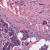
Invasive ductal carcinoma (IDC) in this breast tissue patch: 1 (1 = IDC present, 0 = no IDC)